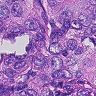
Metastatic tissue present: yes